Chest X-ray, AP view. Patient: 35 years old, sex F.
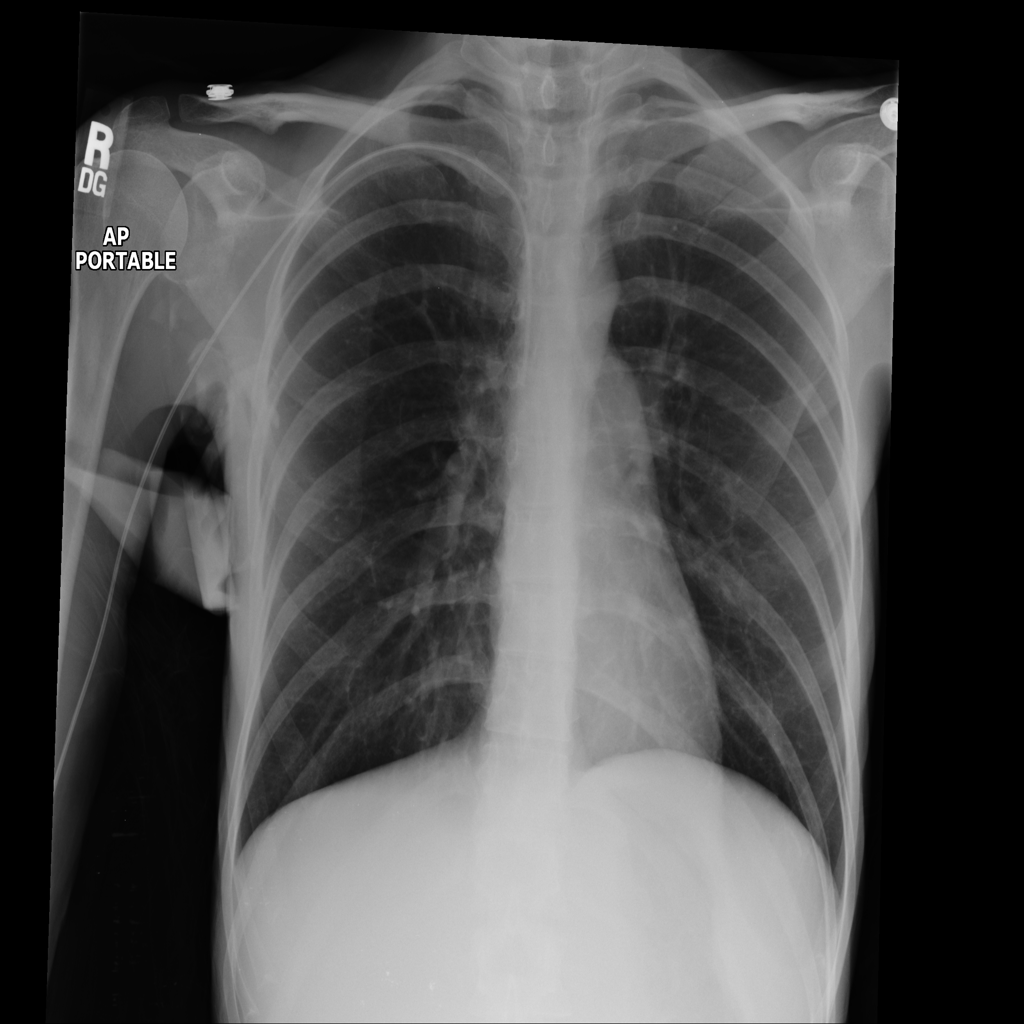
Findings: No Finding